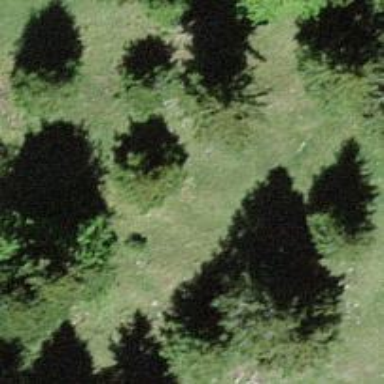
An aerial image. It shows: Needle-leaved tree in nature.